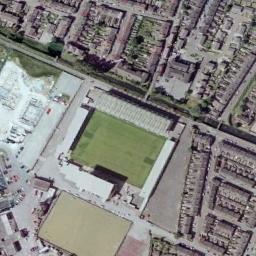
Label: stadium